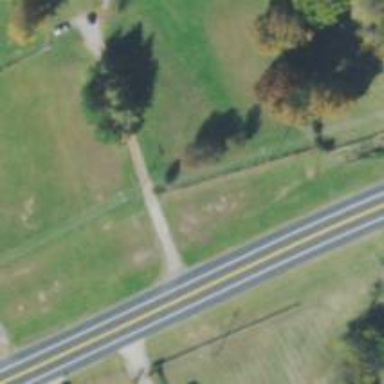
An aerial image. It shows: Driveway leading to service road.